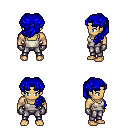
a pixel art fantasy rpg character, male body template, human, tanned skin, white pirate shirt, metal pants, blue princess hairstyle, metal gloves, four views (front, back, left, right), 2x2 character sprite sheet, small pixel art, hard edges, no anti-aliasing